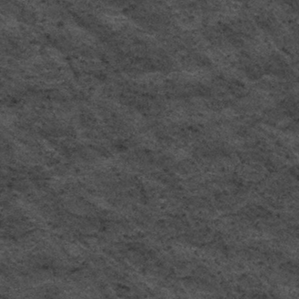
Label: frost